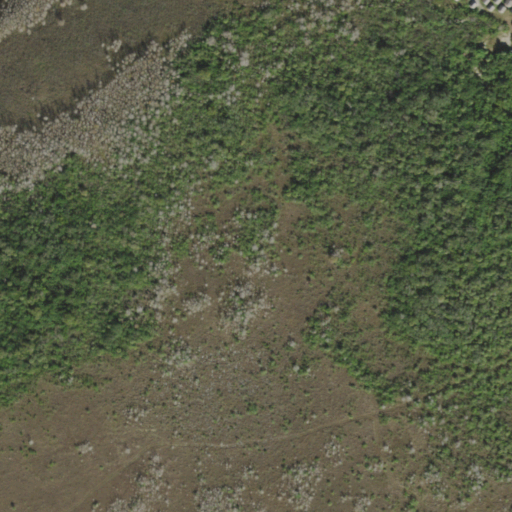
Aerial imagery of island in Florida named Hunters Hammock containing woody wetlands and herbaceous wetlands